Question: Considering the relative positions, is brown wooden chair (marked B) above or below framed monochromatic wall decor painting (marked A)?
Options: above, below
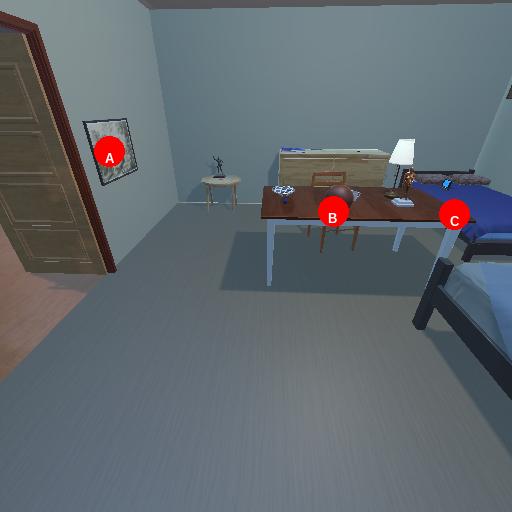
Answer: above